Question: I have no open emulator and no device connected to my computer but when I run my android project it shows me the following emulator. Why?
I have restarted my eclipse and my computer. nothing changed.

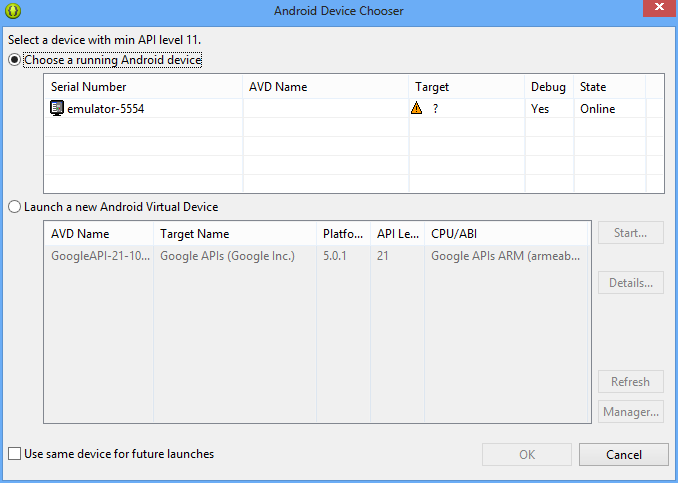
Answer: By any chance do you have an application installed called ? If the answer is yes then this is because this is its self an Android emulator which listens on port 5554